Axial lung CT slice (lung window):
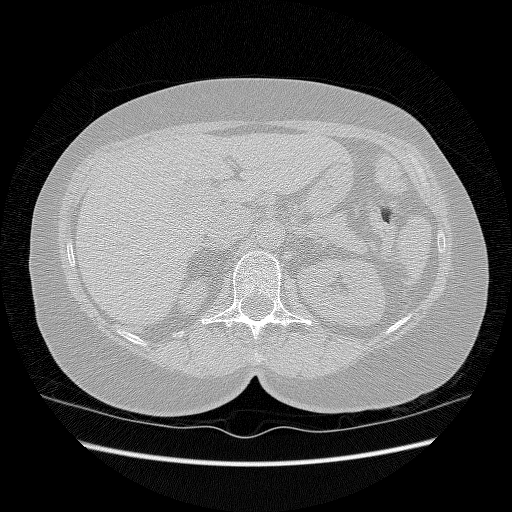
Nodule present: no